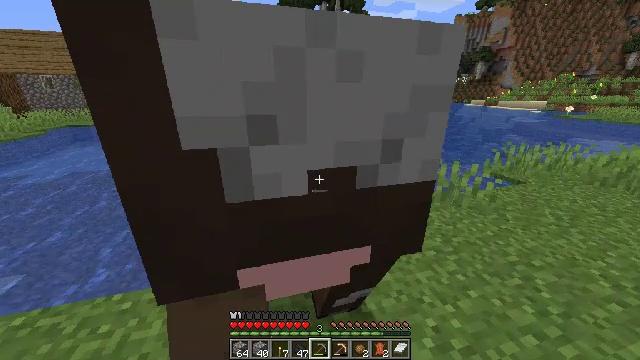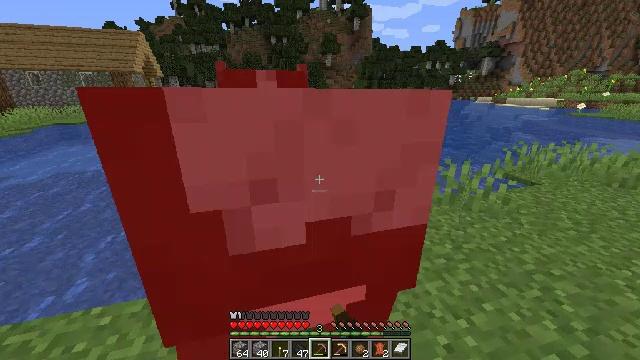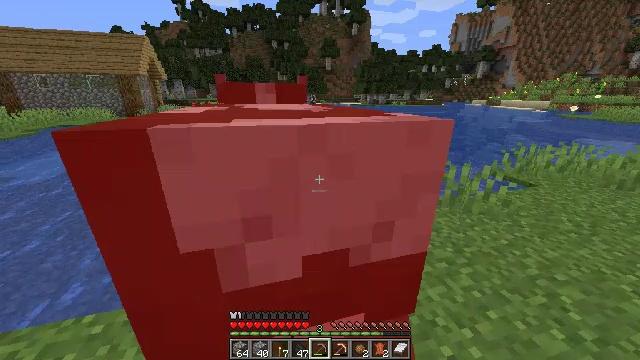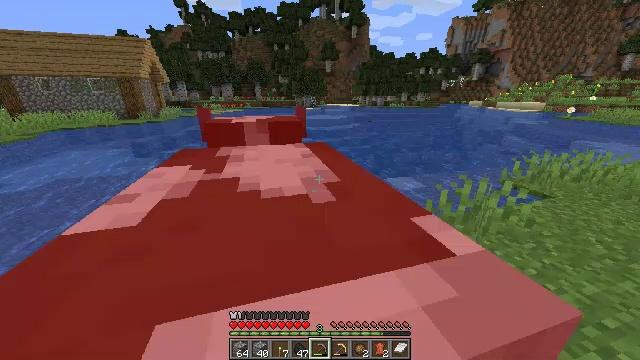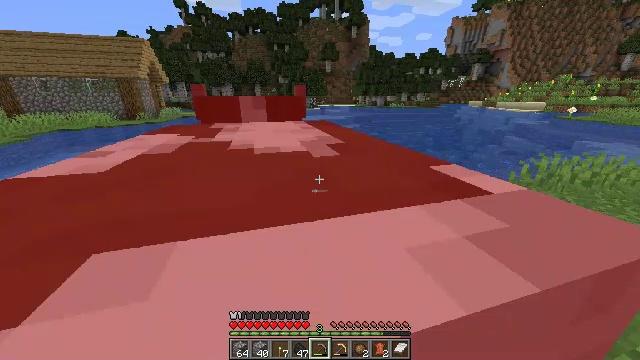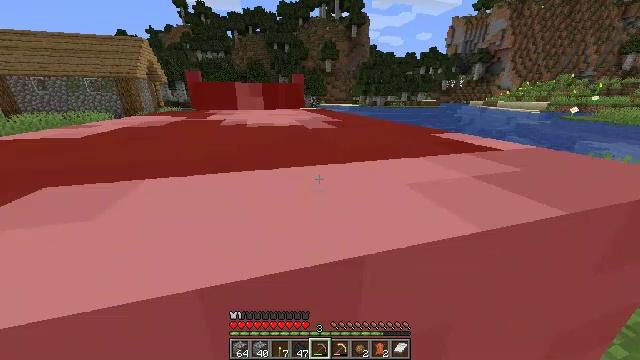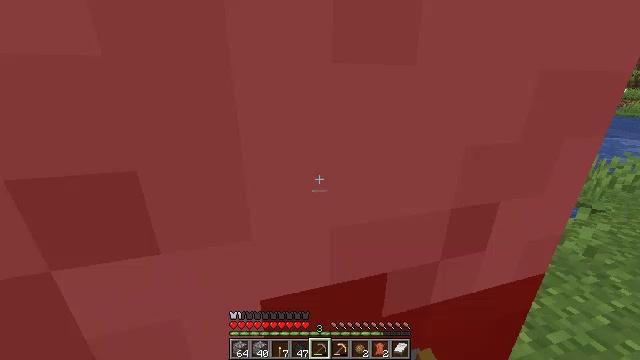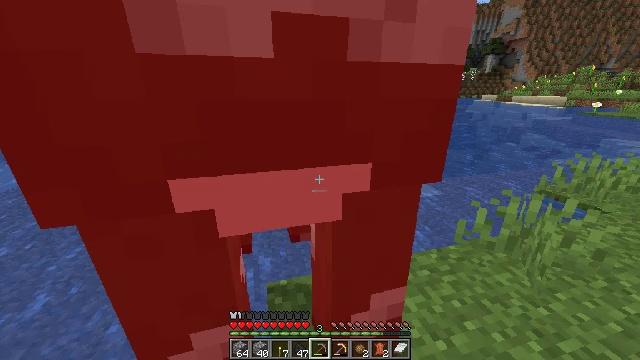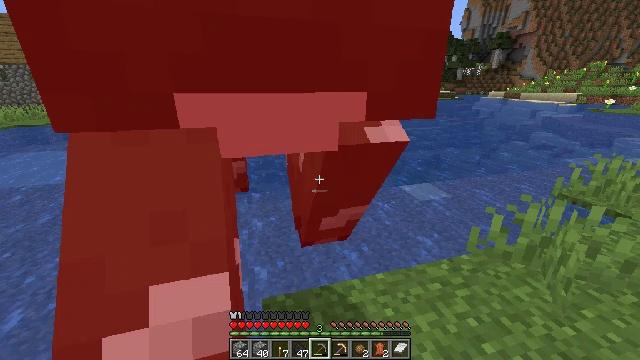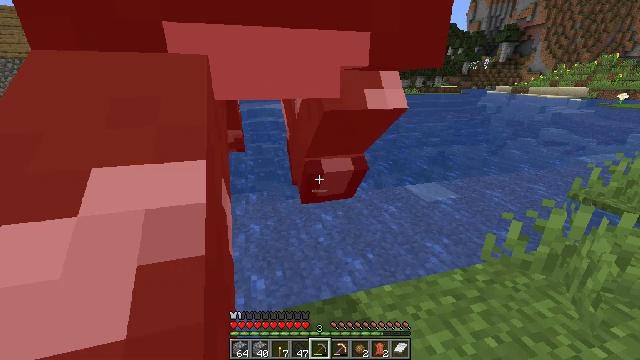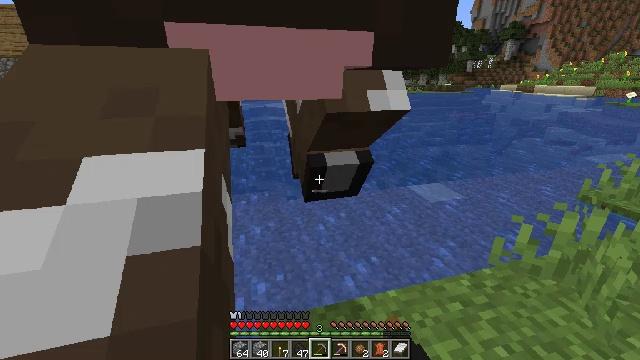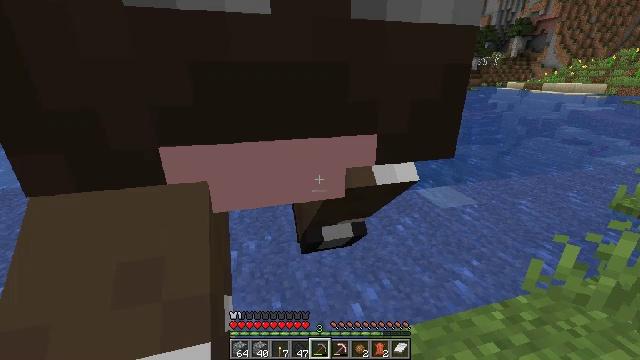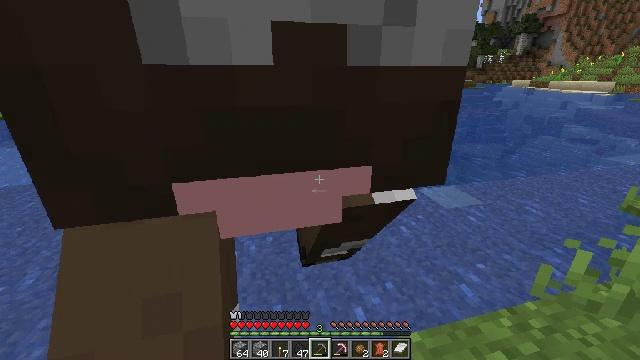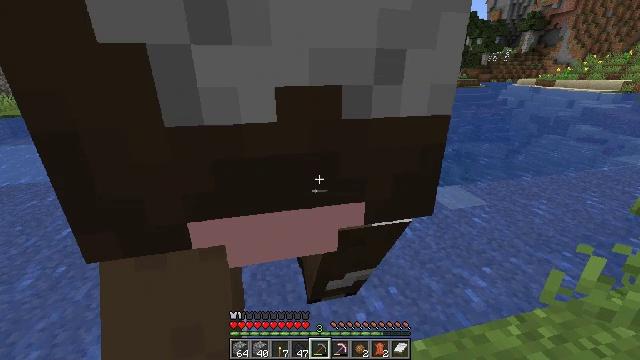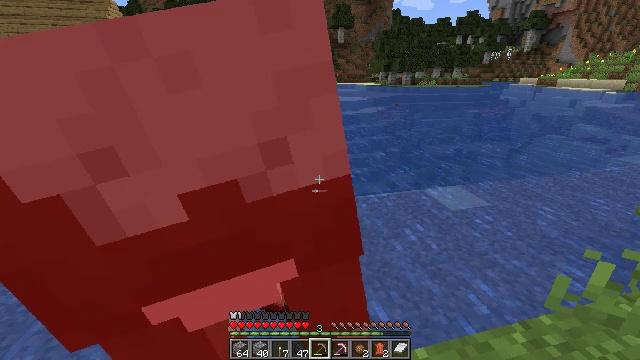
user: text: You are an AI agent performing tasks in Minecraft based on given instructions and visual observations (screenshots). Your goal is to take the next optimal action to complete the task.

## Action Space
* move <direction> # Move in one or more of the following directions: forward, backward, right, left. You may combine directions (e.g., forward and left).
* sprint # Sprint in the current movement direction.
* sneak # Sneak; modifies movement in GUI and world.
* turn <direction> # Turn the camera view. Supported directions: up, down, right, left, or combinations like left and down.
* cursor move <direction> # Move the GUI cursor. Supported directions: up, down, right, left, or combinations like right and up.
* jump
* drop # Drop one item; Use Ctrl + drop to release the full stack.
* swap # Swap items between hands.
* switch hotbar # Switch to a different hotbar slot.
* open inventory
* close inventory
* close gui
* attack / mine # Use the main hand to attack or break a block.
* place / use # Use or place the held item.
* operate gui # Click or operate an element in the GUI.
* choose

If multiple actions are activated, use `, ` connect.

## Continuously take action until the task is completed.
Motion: motion action
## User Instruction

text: Hunt animals.
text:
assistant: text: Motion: move forward, attack / mine
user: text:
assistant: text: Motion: move forward, attack / mine
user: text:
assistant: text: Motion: move forward, attack / mine
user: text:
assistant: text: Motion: move forward
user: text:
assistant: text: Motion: attack / mine
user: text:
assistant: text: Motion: attack / mine
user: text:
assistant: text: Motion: attack / mine
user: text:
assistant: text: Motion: move forward
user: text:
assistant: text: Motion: move forward, attack / mine
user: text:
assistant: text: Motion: move forward, attack / mine
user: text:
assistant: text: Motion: move forward, attack / mine
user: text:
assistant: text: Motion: attack / mine
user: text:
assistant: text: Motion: attack / mine
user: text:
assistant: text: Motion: attack / mine
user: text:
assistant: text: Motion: attack / mine